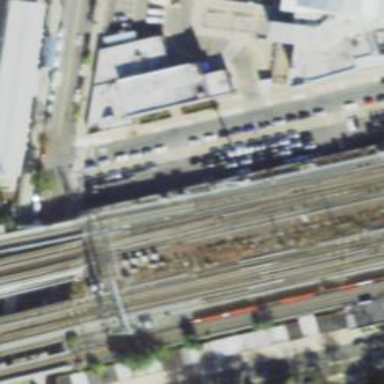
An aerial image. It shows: Electrified railway with rail tracks.